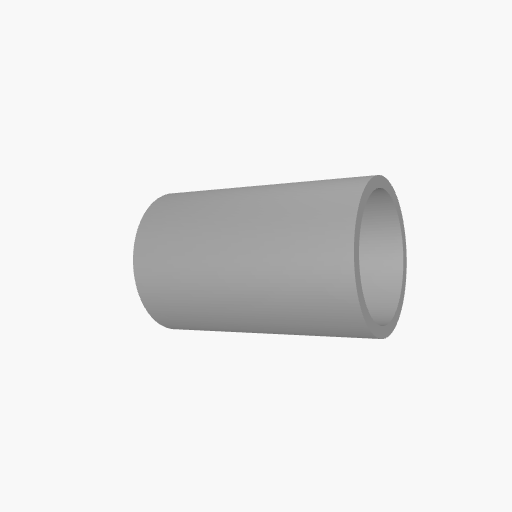
Part: AluminumTube27ID32OD50